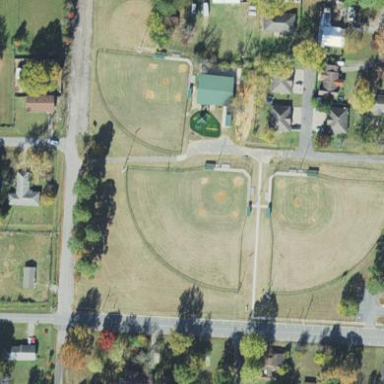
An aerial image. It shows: Baseball pitch for leisure land.